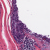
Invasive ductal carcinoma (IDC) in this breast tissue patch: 0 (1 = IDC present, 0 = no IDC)